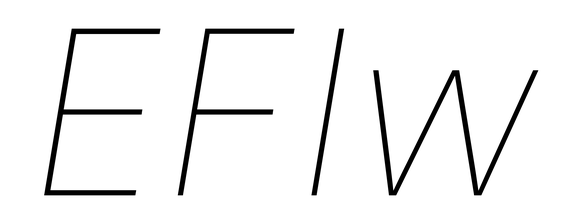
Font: Inter-Italic_Thin_Italic